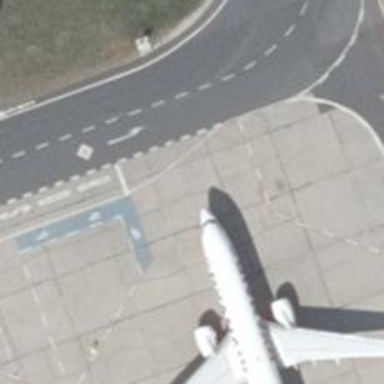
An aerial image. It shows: Parking position at the airport on concrete surface.